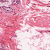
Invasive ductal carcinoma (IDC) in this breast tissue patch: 0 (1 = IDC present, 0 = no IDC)